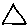
Label: triangle